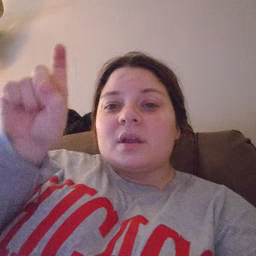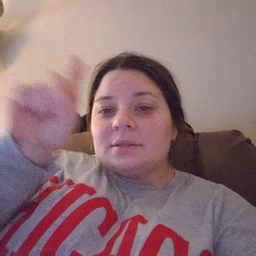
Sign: closet